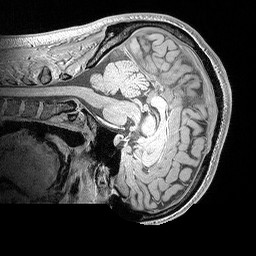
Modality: MP2RAGE
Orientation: sagittal
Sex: male
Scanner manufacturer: siemens
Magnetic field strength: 3 T
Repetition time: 5 s
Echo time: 0.00292 s